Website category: game
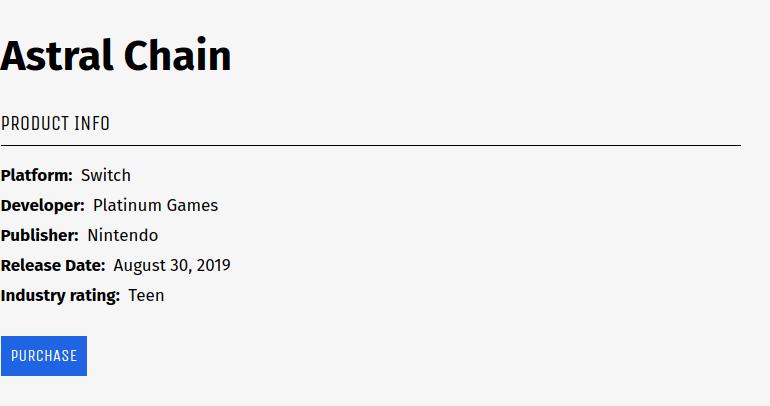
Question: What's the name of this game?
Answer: Astral Chain

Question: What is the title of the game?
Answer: Astral Chain

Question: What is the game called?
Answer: Astral Chain

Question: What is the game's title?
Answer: Astral Chain

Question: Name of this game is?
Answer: Astral Chain

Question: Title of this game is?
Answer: Astral Chain

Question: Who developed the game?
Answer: Platinum Games

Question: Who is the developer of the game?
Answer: Platinum Games

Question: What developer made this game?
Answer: Platinum Games

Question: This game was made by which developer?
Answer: Platinum Games

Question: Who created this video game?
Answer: Platinum Games

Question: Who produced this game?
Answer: Platinum Games

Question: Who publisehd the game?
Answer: Nintendo

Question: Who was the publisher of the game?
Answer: Nintendo

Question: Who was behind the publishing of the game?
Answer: Nintendo

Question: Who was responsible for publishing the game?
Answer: Nintendo

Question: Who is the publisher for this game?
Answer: Nintendo

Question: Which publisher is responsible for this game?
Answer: Nintendo

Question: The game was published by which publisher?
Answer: Nintendo

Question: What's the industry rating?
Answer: Teen

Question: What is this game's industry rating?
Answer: Teen

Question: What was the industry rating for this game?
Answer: Teen

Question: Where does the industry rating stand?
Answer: Teen

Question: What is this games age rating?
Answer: Teen

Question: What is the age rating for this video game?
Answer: Teen

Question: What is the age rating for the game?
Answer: Teen

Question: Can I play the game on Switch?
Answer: yes

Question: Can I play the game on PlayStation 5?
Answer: no

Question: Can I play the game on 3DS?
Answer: no

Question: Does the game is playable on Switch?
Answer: yes

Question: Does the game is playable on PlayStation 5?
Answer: no

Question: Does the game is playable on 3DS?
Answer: no

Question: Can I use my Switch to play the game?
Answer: yes

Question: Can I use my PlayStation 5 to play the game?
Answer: no

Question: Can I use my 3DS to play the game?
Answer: no

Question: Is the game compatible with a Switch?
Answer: yes

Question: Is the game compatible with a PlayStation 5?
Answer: no

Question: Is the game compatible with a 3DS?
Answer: no